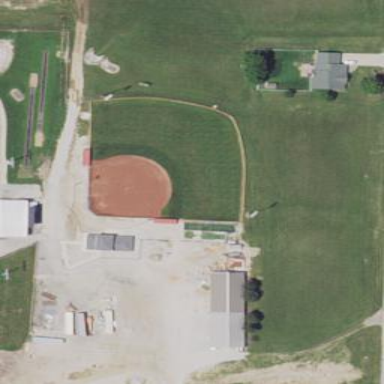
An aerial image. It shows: Softball pitch for leisure and sport activities.